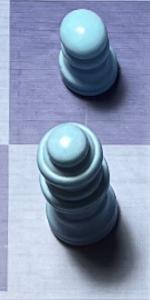
Label: Queen_White